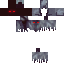
A female skeleton skin with dark skin, wearing red helmet dressed in a red robe top and brown pants, featuring a closed mouth.